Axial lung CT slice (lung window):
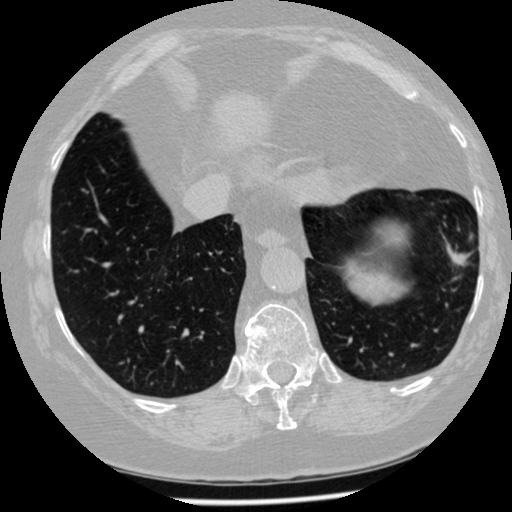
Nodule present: no